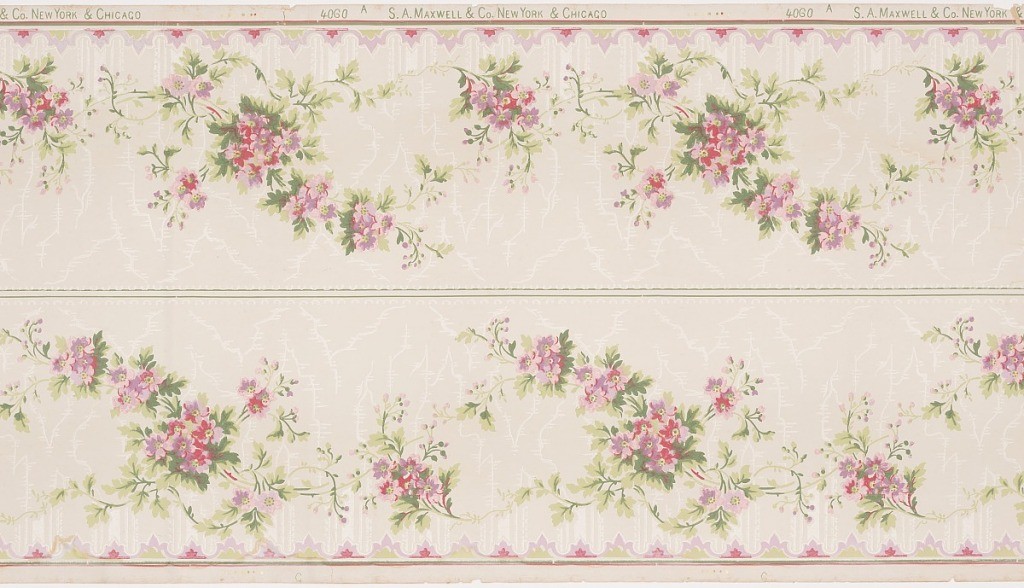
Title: Frieze
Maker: Maxwell & Co., S.A., Chicago, Illinois, USA
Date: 1905–1915
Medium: Machine-printed paper
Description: Two bands of a repeating design which proceed in opposite directions and which are reversed. Composed of a continuous floral mountain and valley chain, interrupted by a similar but opposite chain and ground having an oriental branch-like overlay bordered on the bottom by a continuous lotus-bud abstraction and on the top by inverted v's and horizontal strips. Printed in white, mica, greens, lavendar, yellow, pink and red.